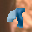
Label: 9